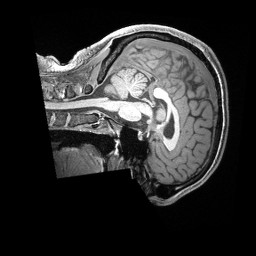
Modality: T1w
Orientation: sagittal
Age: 24
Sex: male
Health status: healthy
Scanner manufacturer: siemens
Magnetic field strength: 3 T
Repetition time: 2.4 s
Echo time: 0.00228 s